Field crop: maize
Growth stage: 1
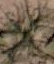
Species: salsola